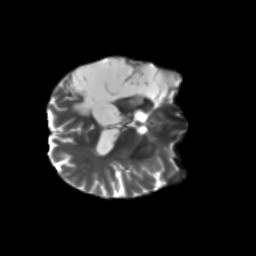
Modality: T2w
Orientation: axial
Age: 49
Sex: male
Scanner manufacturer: siemens
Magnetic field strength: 3 T
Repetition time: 5.25 s
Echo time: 0.08 s